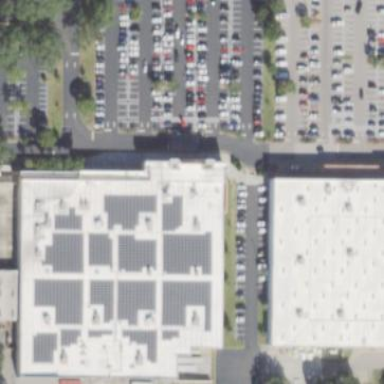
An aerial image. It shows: Retail building.